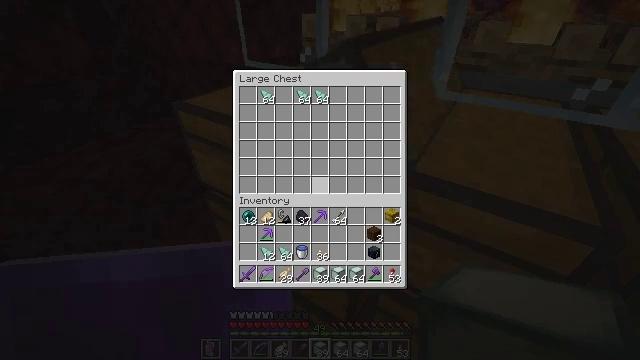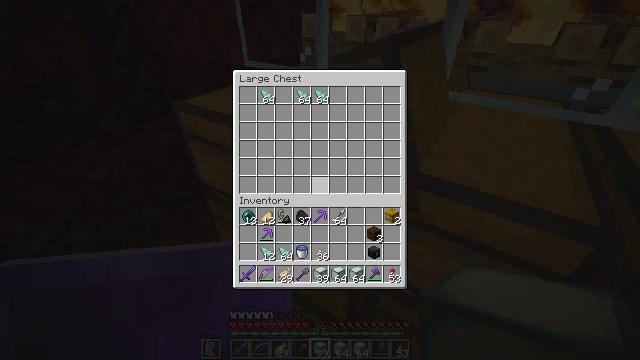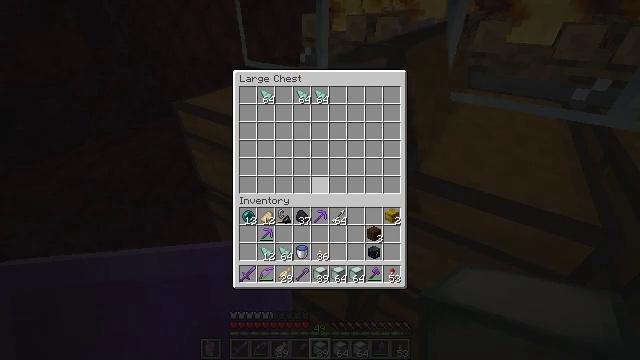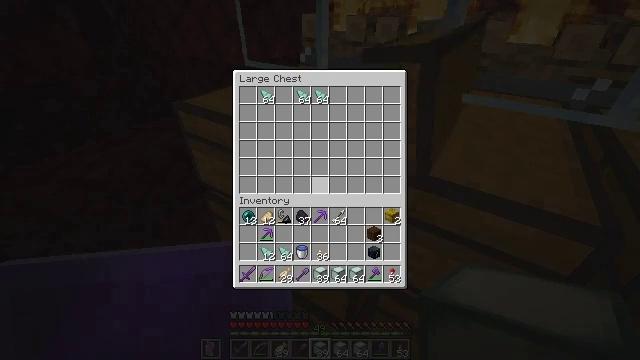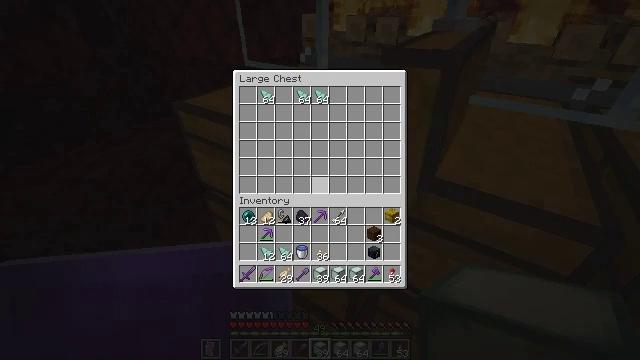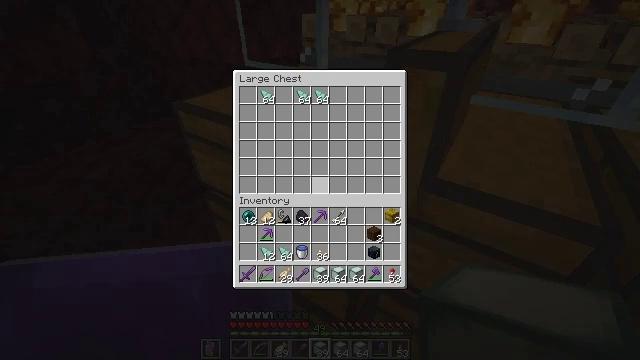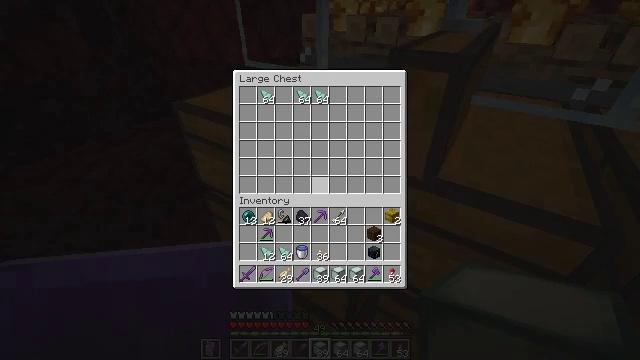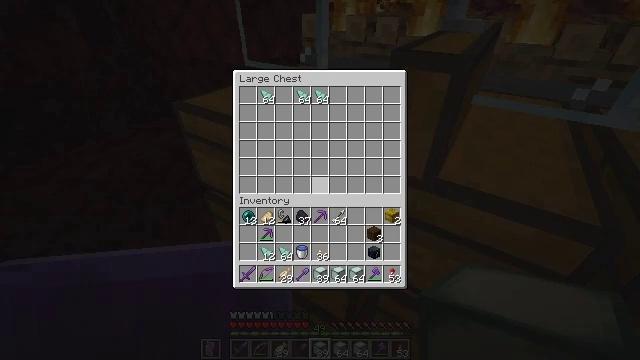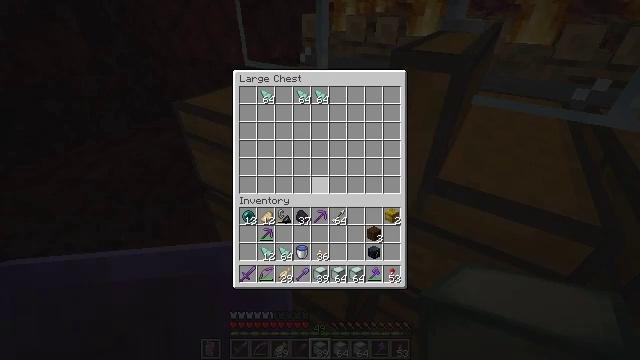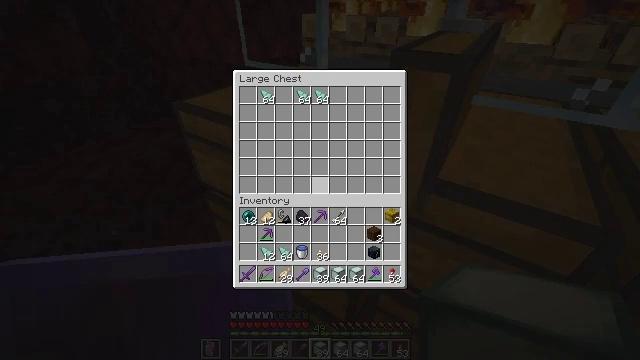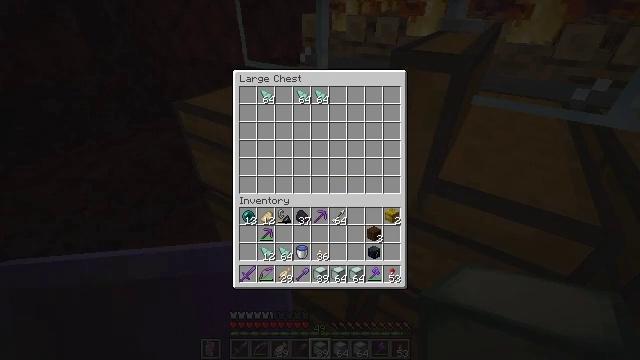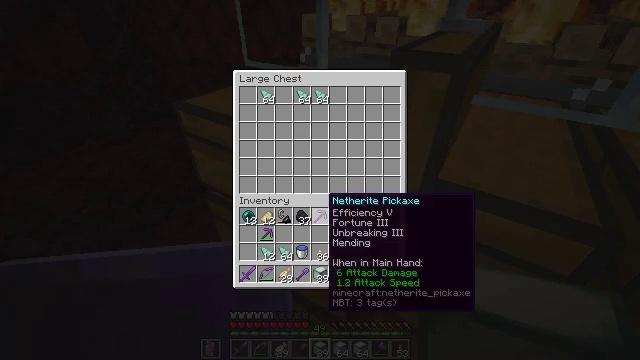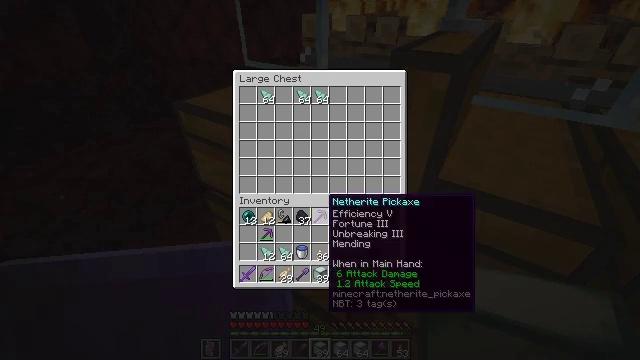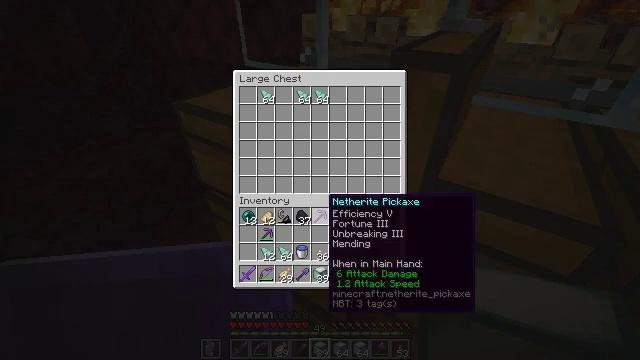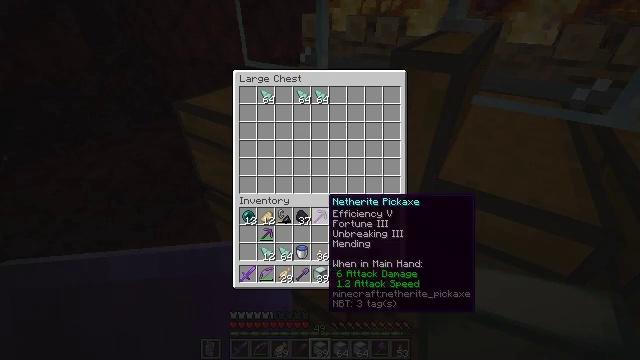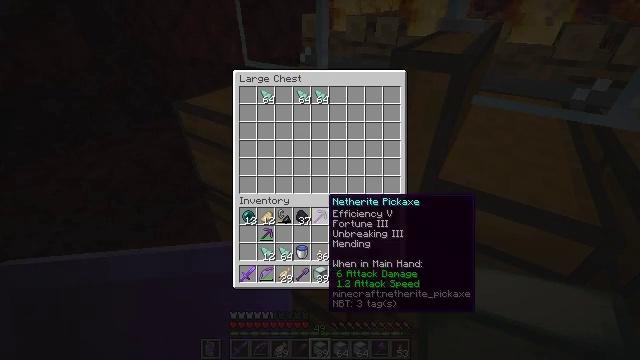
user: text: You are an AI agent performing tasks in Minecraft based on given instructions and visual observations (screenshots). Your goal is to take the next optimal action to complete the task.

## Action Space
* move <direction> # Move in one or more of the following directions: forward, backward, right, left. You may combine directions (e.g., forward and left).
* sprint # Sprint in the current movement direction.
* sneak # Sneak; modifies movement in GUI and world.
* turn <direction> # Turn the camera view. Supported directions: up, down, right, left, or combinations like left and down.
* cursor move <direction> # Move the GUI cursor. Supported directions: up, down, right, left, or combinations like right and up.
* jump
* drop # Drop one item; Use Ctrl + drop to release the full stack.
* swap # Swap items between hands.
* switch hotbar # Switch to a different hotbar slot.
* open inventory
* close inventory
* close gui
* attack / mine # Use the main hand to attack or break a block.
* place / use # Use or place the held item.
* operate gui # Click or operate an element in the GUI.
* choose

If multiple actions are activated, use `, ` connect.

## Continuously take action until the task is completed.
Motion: motion action
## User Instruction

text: Recycle the crafting table.
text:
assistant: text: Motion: no_op
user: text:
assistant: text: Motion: no_op
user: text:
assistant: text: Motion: no_op
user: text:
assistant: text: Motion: no_op
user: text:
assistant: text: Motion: no_op
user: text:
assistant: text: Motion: no_op
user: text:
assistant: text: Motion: no_op
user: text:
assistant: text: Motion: no_op
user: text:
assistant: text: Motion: sneak, turn down
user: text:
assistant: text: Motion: sneak, turn down
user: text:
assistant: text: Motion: sneak
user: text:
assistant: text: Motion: sneak
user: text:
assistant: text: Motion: sneak
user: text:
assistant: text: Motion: sneak
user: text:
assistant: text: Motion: sneak
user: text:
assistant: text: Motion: sneak, turn left and down
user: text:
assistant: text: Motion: sneak, turn left and down
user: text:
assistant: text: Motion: sneak, turn down
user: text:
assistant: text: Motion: sneak
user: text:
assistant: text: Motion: sneak
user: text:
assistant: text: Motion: sneak, turn right
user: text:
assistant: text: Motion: sneak
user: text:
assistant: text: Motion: sneak
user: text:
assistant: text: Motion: sneak
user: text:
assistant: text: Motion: sneak
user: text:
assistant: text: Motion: sneak
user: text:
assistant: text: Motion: sneak
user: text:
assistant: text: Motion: sneak
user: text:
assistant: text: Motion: sneak
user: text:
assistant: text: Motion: sneak